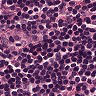
Metastatic tissue present: no